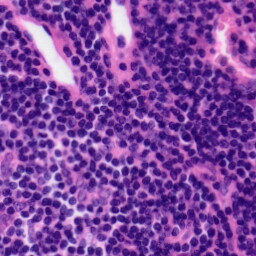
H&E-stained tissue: Tonsil